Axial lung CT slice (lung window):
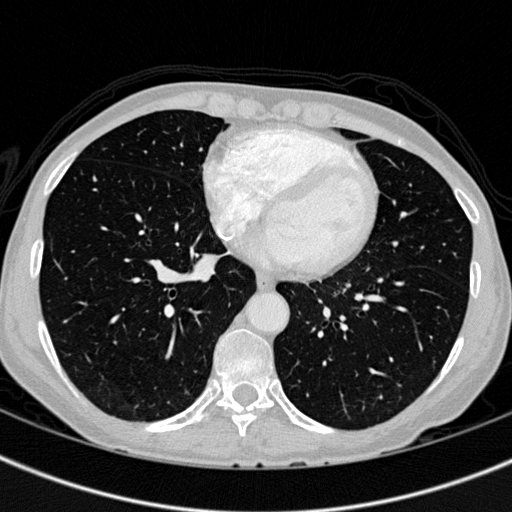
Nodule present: no